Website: lowes
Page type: account-dashboard
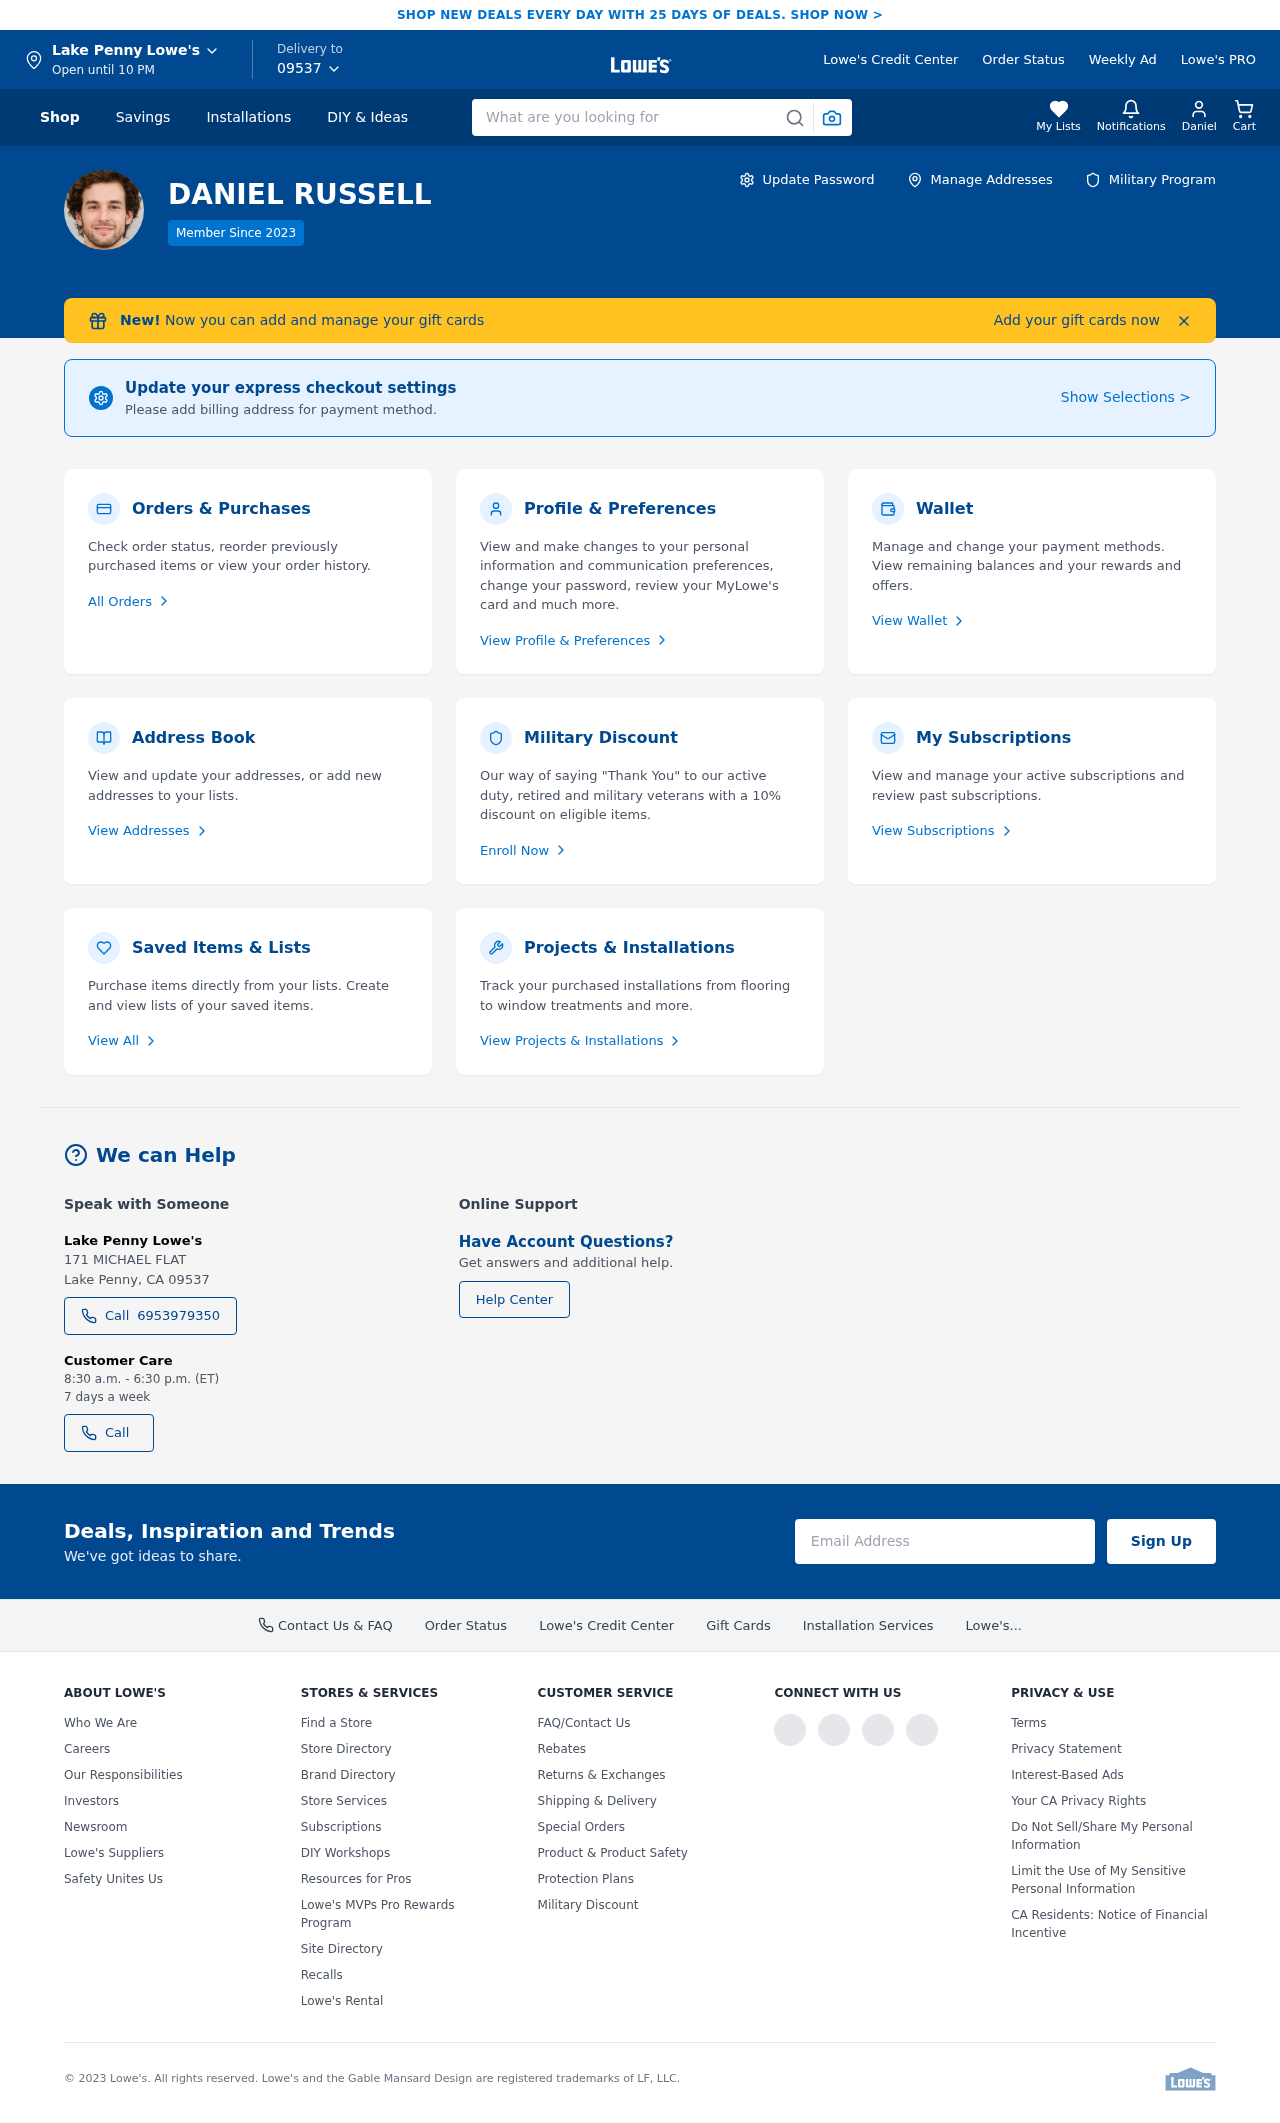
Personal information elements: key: PII_CITY
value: Lake Penny
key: PII_FIRSTNAME
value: Daniel
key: PII_FULLNAME
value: DANIEL RUSSELL
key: PII_PHONE
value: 6953979350
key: PII_POSTCODE2
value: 09537
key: PII_CITY2
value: Lake Penny
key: PII_STREET2
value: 171 MICHAEL FLAT
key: PII_CITY_STATE_ZIP2
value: Lake Penny, CA 09537
Search elements: key: HEADER_SEARCH
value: What are you looking for